Question: I have created a release pipeline with five agent jobs and I want to start all five jobs at the same time.
example:

In example I need to start all agent jobs simultaneously, and execute unique task (wait 10 seconds) at the same time.
Does VSTS (Azure DevOps) have option to do this?
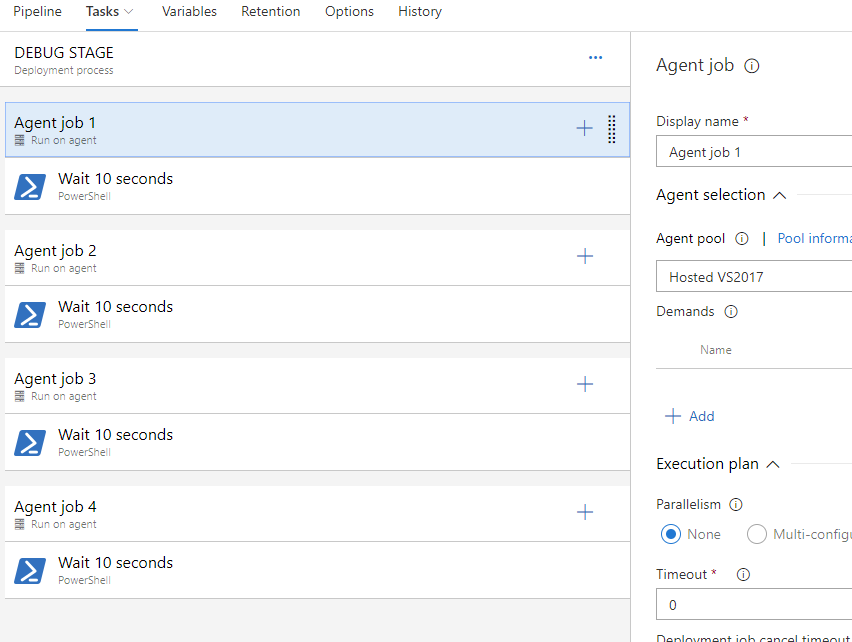
Answer: You could also just use 5 different stages (depending on what exactly it is you're doing). Then you can leverage the full power of the pipeline model, have pre and post stages, whatever you wish. This is as mentioned in the other answers also possible with different agent jobs but this is more straight forward. Also you can easily clone stages.
I'm not sure what it is what you're trying to achieve with waiting for 10 seconds, but this is very easy to do with a PowerShell step. Select the radio button "Inline" and type this:
'''
Start-Sleep -Seconds 10
'''
Example of a pipeline, that might do the simultaneous work that you want, but keep in mind, each agent job (doesn't matter multiple jobs in one stage or multiple single job stages) has to find an agent that is capable, available and idle, otherwise the job(s) will wait in a waiting queue!!!
<URL>